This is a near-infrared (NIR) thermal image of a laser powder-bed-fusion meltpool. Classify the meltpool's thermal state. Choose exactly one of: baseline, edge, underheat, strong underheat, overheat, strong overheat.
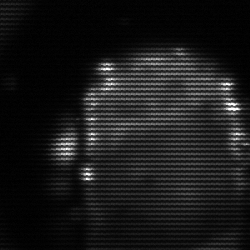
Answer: baseline